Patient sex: F
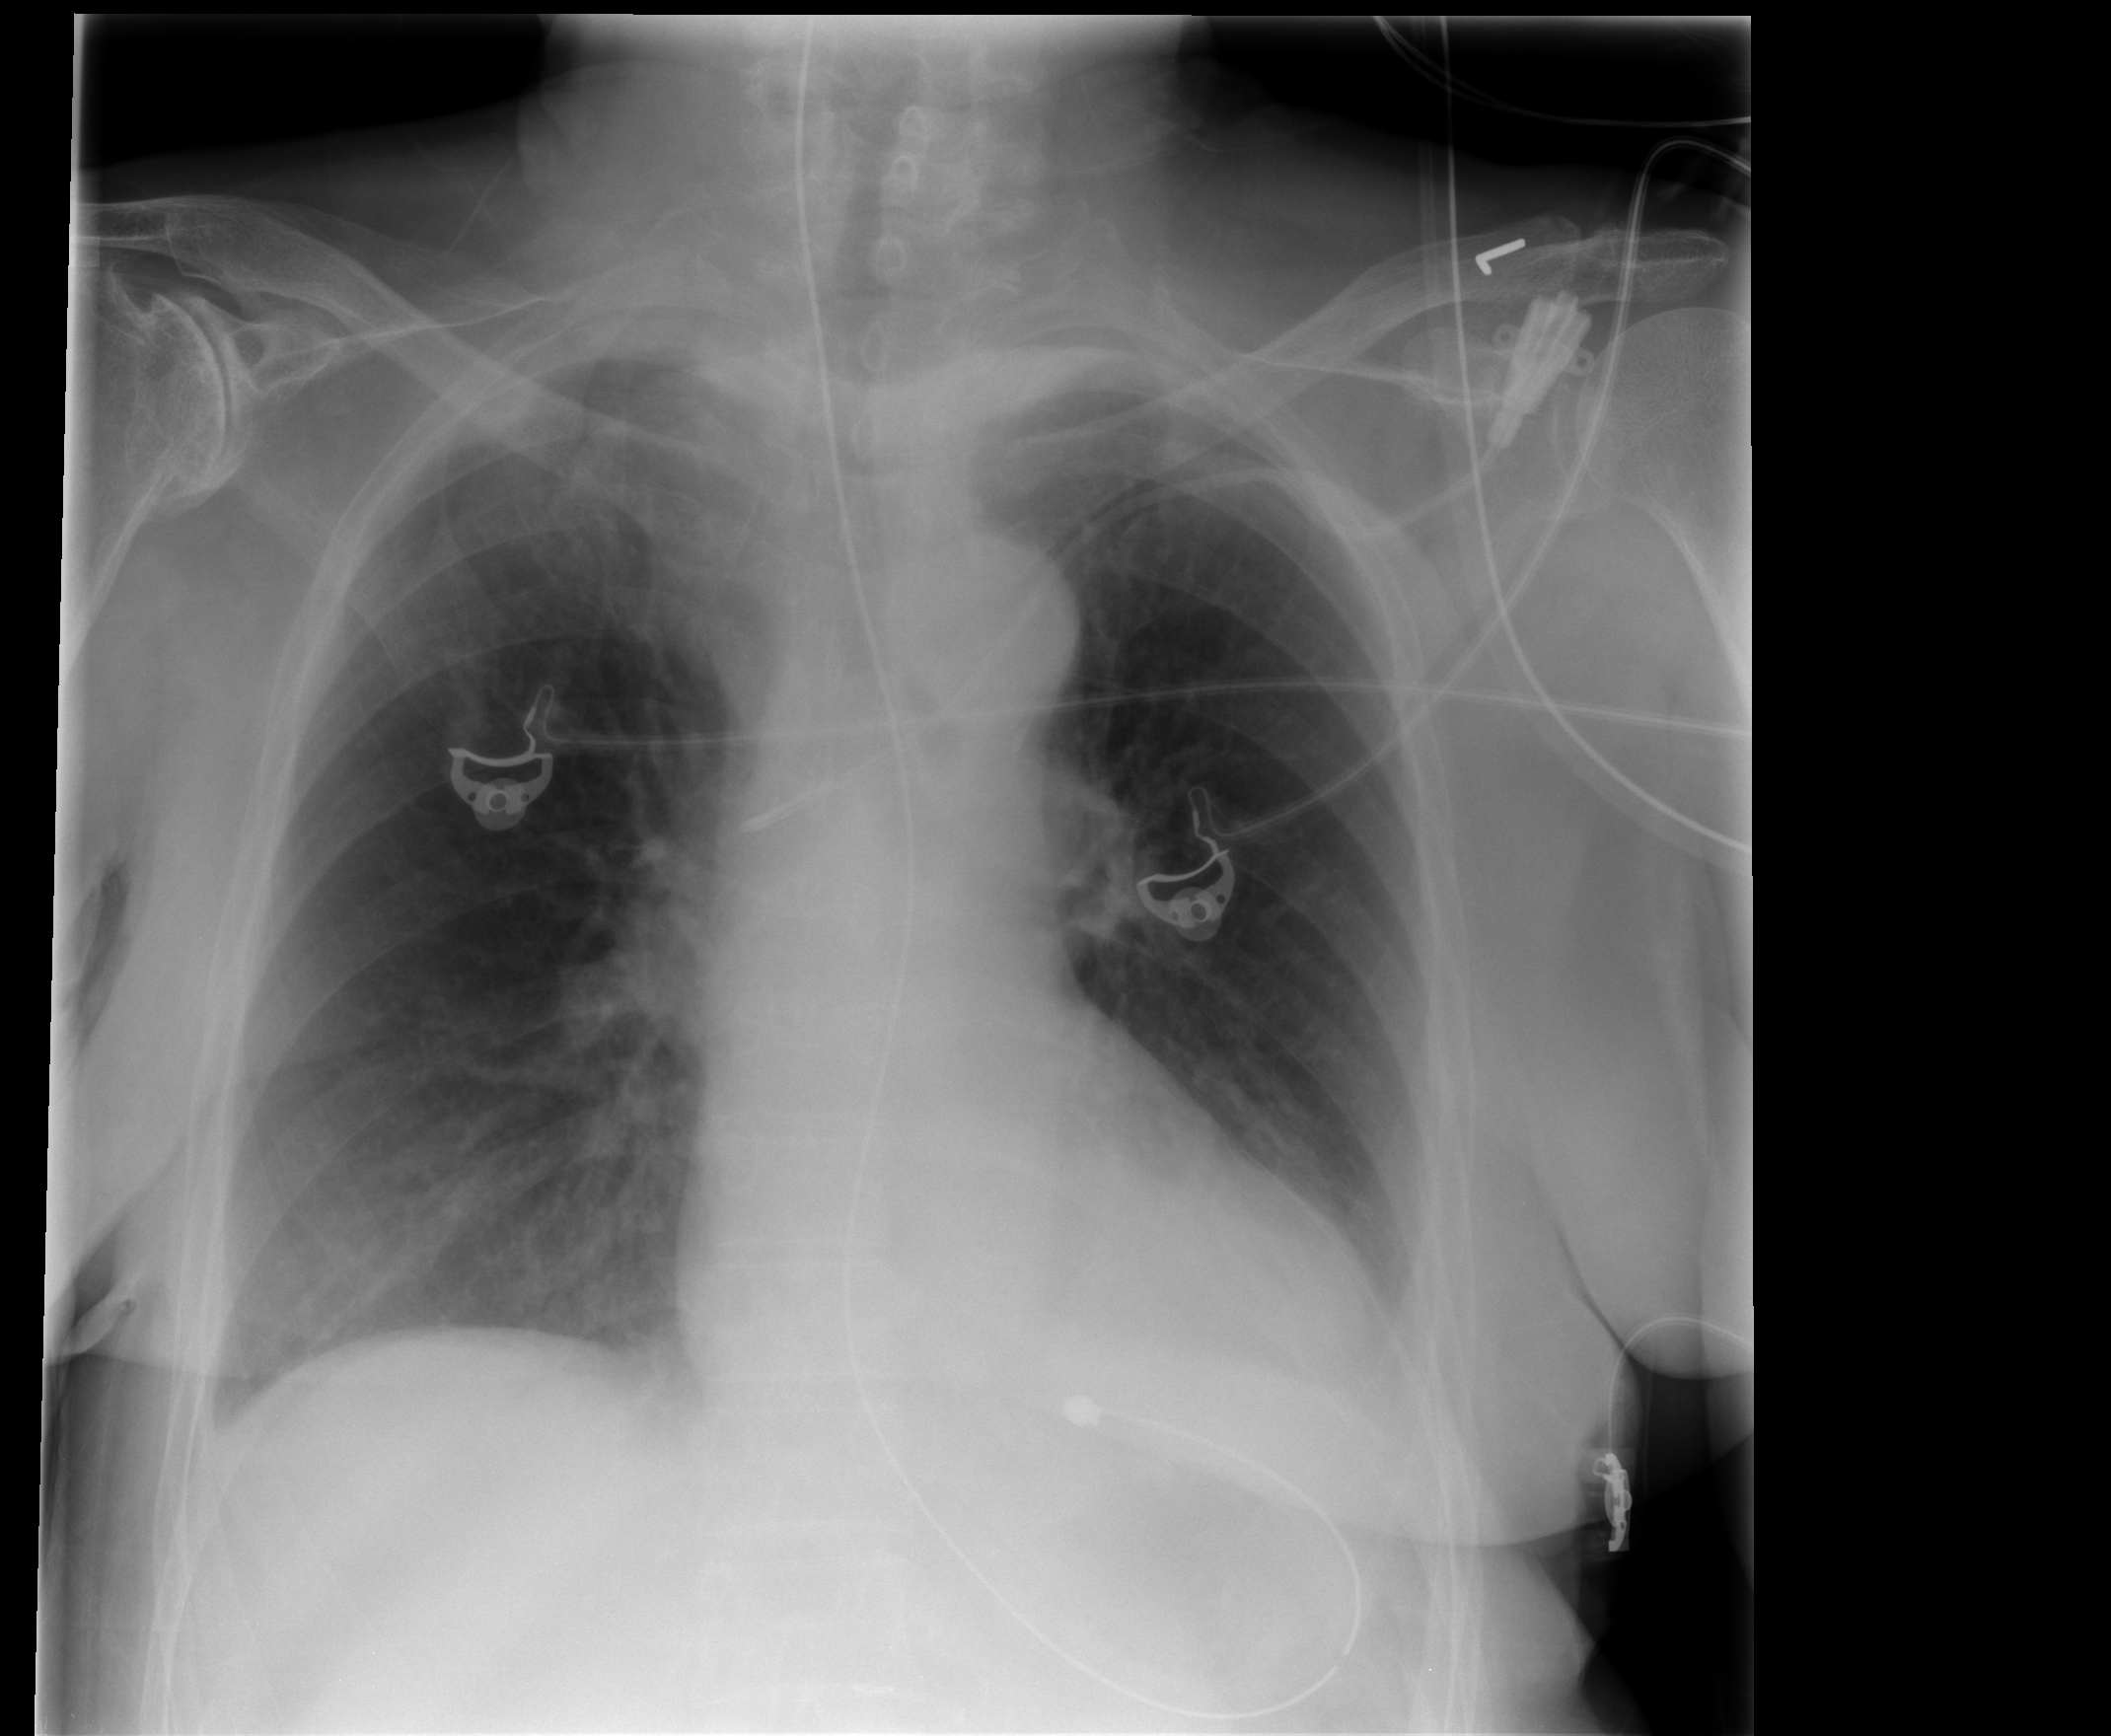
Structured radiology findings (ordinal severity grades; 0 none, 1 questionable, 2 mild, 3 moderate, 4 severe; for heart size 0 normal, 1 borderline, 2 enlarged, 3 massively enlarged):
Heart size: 0
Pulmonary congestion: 0
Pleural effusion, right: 1
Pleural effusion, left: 0
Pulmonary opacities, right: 0
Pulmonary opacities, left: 0
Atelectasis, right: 0
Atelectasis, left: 0